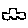
Label: car